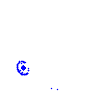
Particle: electron